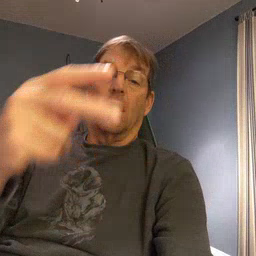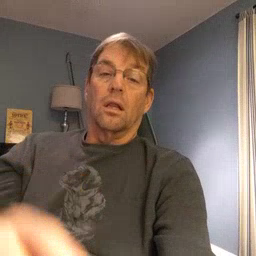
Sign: fall